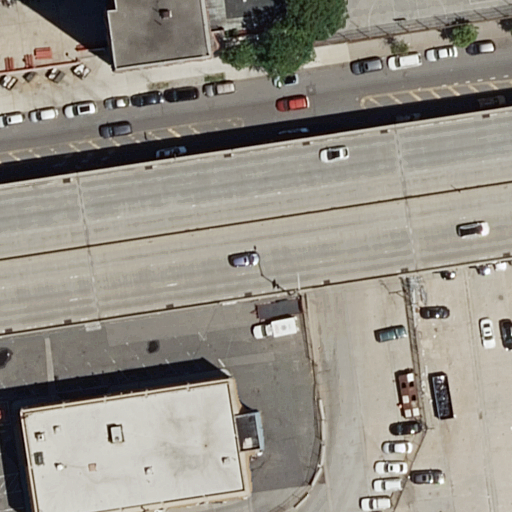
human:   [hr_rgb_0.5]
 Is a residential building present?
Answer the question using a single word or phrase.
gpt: yes

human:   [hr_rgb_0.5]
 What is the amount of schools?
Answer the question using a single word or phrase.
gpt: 1

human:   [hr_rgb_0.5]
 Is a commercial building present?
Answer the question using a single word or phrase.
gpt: no

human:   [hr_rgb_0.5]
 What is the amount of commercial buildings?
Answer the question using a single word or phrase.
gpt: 0

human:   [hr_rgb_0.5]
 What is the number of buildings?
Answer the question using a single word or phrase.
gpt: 2

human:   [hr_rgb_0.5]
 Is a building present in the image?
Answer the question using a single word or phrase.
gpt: yes

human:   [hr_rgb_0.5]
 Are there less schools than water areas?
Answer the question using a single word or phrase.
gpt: no

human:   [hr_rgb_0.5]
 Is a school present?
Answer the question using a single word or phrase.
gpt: yes

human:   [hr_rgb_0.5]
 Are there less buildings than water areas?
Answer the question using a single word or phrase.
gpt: no

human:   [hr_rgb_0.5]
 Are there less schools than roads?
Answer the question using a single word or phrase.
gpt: yes

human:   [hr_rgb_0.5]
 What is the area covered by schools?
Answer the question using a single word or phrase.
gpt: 6m2

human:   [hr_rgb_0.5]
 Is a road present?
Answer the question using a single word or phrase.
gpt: yes

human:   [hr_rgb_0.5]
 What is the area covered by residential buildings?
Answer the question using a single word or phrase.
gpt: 3383m2

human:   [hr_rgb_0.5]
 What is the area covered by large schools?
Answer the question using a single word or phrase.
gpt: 0m2

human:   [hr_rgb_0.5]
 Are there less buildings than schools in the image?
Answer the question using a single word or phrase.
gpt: no

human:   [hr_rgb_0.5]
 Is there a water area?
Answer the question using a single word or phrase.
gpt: no

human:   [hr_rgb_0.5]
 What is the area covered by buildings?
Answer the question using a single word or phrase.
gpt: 3383m2

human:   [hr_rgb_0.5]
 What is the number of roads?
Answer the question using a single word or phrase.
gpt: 7

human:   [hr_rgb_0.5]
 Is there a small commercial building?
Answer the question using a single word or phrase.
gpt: no

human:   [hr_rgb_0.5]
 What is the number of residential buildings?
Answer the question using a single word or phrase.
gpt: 2

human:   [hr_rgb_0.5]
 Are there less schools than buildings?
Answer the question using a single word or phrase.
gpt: yes

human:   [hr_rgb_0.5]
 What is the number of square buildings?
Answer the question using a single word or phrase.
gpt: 0

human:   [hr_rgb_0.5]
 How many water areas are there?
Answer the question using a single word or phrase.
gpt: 0

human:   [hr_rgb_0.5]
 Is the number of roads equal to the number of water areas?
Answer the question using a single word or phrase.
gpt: no

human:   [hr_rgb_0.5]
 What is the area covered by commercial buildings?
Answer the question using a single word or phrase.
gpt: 0m2

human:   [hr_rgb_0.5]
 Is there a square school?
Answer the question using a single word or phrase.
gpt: no

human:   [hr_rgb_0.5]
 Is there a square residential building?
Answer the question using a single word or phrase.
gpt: no

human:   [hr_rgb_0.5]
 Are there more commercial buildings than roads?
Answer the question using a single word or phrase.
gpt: no

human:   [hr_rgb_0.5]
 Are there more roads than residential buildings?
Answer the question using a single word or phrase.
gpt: yes

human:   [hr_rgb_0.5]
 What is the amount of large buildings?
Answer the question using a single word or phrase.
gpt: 2

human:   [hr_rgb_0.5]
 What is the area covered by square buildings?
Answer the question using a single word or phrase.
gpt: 0m2

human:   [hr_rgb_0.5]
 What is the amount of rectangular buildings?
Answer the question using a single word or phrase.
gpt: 0

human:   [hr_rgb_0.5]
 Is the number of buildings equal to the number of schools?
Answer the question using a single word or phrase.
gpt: no

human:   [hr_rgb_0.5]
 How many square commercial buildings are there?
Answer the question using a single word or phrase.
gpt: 0

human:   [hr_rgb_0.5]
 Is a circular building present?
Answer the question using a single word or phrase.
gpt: no

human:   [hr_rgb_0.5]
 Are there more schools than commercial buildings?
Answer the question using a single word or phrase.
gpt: yes

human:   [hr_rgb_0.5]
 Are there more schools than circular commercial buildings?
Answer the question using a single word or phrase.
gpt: yes

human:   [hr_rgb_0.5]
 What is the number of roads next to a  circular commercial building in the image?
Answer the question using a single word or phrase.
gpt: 0

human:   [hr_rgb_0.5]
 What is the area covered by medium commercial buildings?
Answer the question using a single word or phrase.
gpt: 0m2

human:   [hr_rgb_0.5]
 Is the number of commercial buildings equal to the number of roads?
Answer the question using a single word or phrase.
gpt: no

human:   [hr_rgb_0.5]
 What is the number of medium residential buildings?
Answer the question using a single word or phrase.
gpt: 0

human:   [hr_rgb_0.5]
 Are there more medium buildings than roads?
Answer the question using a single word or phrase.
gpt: no

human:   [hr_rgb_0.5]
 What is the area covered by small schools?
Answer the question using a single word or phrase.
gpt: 6m2

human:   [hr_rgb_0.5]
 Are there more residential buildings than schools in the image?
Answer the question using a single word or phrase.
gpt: yes

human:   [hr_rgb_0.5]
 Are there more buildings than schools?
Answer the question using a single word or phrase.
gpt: yes

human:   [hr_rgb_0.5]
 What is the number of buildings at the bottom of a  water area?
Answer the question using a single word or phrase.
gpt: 0

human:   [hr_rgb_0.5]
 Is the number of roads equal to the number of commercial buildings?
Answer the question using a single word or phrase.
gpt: no

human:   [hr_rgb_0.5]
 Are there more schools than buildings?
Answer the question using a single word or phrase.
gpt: no

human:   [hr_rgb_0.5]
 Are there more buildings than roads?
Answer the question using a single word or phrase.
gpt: no

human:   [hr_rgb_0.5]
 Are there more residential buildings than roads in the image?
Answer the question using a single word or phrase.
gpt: no

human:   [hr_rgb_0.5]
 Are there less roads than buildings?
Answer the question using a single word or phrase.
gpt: no

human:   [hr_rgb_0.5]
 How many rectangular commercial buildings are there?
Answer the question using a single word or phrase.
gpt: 0

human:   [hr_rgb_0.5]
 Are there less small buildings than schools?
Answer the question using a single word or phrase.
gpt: yes

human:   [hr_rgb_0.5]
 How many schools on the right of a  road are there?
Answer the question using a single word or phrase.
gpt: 1

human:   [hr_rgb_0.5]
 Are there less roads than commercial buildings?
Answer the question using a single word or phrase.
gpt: no

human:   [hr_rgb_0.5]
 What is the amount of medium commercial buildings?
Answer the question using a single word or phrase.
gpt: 0

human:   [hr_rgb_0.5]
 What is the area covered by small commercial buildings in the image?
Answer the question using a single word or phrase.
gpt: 0m2

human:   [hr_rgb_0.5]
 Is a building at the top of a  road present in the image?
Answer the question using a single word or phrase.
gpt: yes

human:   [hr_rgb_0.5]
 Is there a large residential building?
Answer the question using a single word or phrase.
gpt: yes

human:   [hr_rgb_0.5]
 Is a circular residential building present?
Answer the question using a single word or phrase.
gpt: no

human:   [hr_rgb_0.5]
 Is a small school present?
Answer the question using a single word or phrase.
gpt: yes

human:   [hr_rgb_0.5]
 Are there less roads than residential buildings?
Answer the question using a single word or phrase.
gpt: no

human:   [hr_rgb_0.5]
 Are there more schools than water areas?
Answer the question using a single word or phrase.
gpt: yes

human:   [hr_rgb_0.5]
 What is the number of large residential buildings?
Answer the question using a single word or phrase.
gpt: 2